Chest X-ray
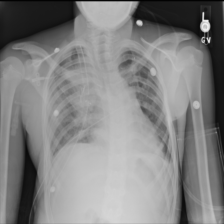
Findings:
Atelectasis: negative
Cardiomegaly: negative
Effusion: negative
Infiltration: negative
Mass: negative
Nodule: negative
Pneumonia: negative
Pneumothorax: negative
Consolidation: negative
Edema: negative
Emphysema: negative
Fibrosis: negative
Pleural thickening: negative
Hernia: negative